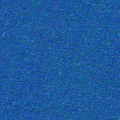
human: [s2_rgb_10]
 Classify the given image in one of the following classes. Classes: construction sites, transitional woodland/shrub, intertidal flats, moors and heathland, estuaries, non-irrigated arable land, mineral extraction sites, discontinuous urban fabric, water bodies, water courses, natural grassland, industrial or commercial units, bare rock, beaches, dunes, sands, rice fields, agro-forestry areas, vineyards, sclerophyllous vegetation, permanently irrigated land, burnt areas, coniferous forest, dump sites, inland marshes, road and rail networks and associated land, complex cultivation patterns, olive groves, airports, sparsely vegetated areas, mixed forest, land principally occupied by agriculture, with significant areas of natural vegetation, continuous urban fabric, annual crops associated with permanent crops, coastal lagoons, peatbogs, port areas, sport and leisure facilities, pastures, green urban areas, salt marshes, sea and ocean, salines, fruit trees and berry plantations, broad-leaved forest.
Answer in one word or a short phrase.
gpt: sea and ocean